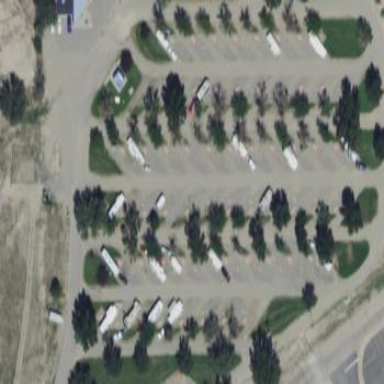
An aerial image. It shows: Caravan site with sanitary dump station for travelers.